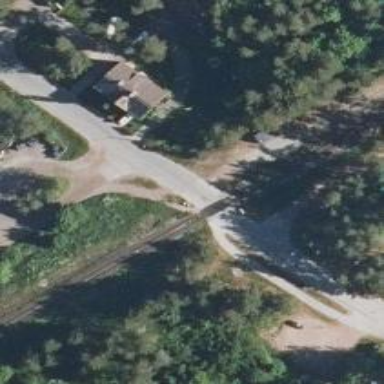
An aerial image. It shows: Level crossing with both lights and saltire in place.